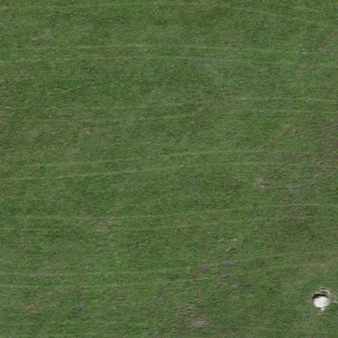
Label: other